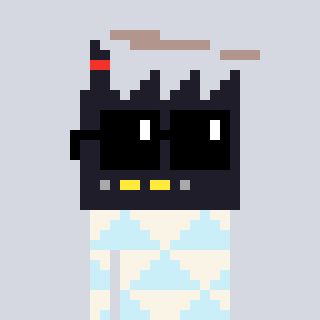
a pixel art character with square black sunglasses, a factory-shaped head and a cold-colored body on a cool background